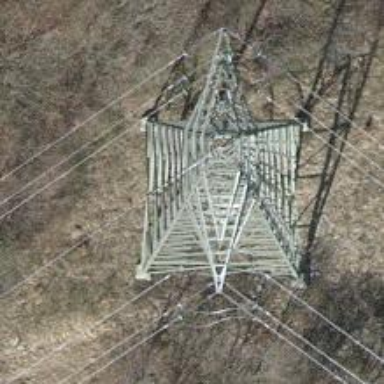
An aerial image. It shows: Towering power structure.